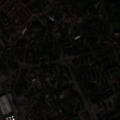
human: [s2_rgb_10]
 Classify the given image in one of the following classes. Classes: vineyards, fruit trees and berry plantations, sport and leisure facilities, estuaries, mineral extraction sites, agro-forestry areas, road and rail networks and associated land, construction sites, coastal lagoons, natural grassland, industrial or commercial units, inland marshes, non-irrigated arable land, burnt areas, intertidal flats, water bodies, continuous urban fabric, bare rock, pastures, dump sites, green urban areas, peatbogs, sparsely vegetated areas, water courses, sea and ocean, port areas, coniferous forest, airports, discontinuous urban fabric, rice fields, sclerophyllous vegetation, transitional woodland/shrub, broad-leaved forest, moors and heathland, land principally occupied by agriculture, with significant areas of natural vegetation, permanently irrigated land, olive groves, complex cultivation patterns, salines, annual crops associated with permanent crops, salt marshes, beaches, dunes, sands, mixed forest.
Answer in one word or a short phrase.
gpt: discontinuous urban fabric, port areas, green urban areas